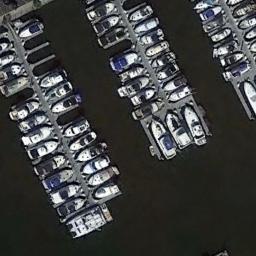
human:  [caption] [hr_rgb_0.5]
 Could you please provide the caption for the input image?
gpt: There are many branches of the harbor .

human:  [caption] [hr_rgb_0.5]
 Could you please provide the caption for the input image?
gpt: Many yachts moored neatly on the sea side of the harbor .

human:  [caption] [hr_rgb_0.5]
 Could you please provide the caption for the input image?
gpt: The harbor has lots of neatly docked boats and the color of the waters is dark green .

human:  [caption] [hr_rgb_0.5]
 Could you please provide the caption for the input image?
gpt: There are many ships in the harbor .

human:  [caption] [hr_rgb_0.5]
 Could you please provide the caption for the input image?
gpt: There are many ships at the harbor .